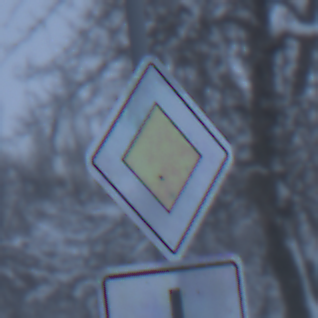
Verkehrszeichen: Vorfahrtsstrasse
Zusatzzeichen unten: VerlaufVorfahrtsstrasse5
Umgebung: Outdoor, Nature
Tageszeit: Midday
Wetter: Overcast
Licht: Natural
Jahreszeit: Winter
Kontrast: LowContrast